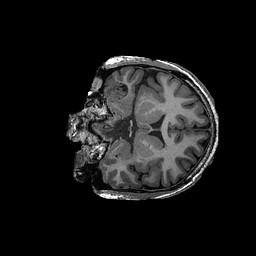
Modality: T1w
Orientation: coronal
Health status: ill
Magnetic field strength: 3 T